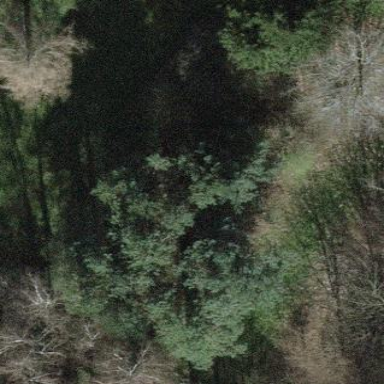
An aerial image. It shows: Beautiful woodland area.